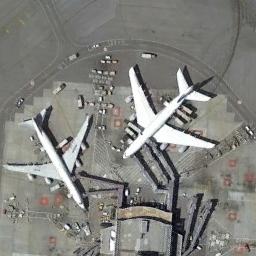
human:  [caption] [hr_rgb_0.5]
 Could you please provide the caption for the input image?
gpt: Two planes are parked on the open space next to the terminal .

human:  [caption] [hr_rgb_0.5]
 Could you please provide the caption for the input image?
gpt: Two planes parked next to boarding bridges while some facilities and cars around planes .

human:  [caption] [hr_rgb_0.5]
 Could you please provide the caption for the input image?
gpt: Two planes of different sizes are neatly parked next to the buildings in the airport .

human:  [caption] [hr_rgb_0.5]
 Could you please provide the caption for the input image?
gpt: There are two white planes parked at the airport .

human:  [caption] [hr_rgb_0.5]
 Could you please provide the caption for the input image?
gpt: Two planes are in the parking lot next to the buildings .